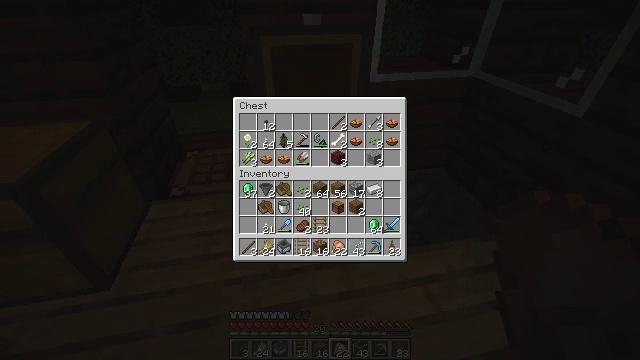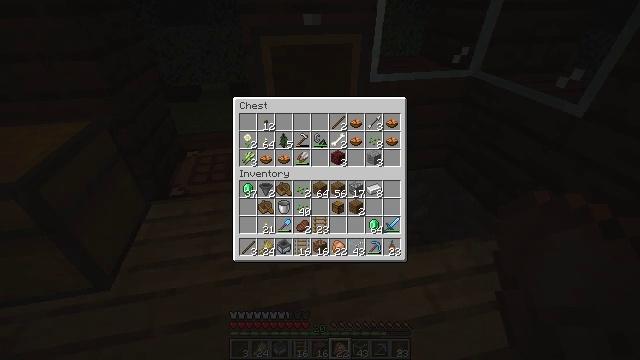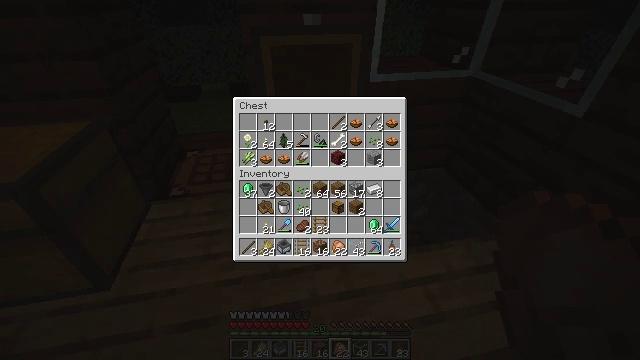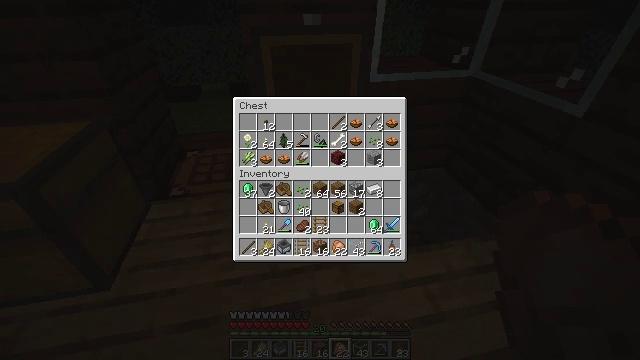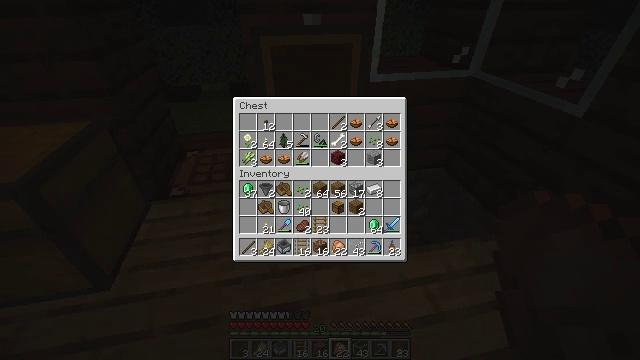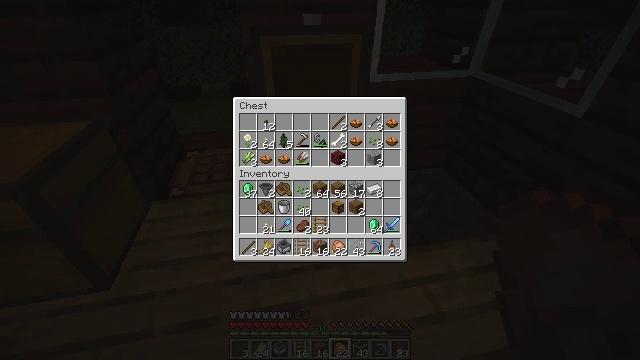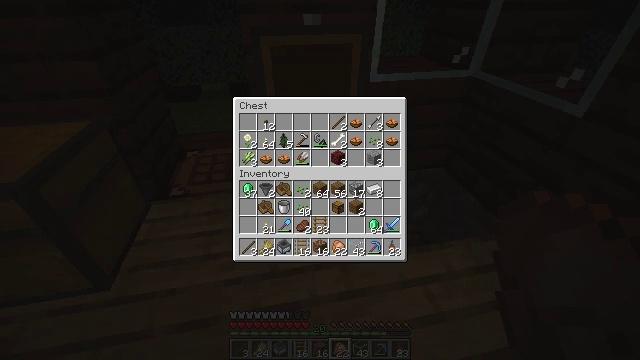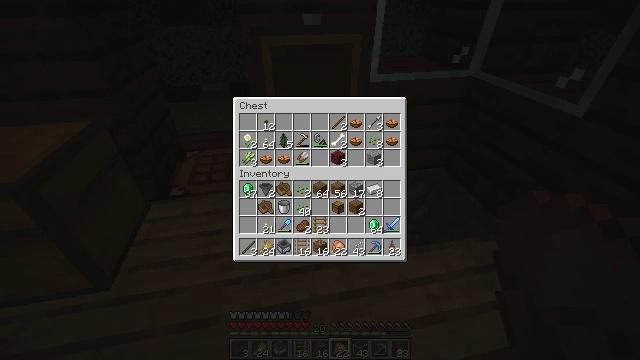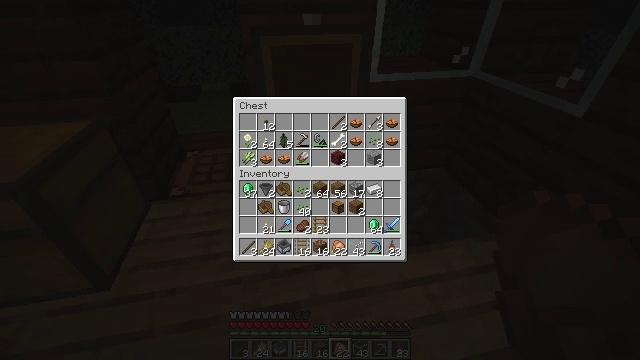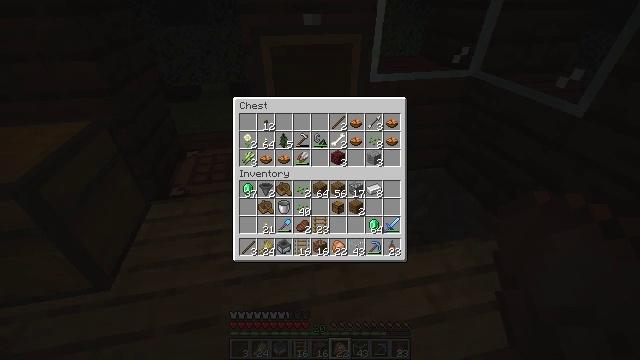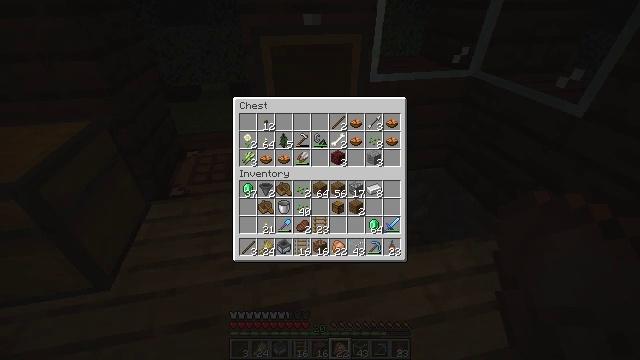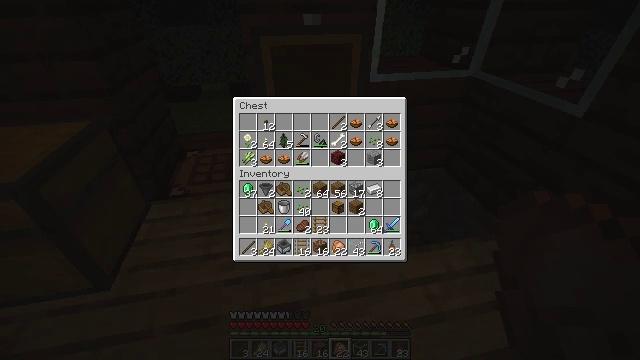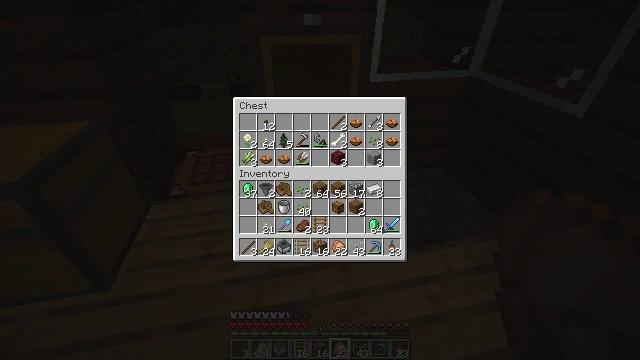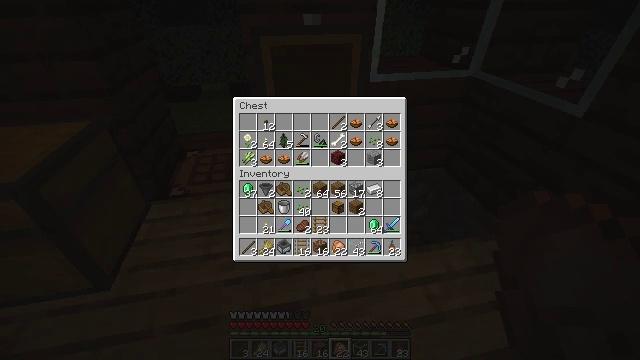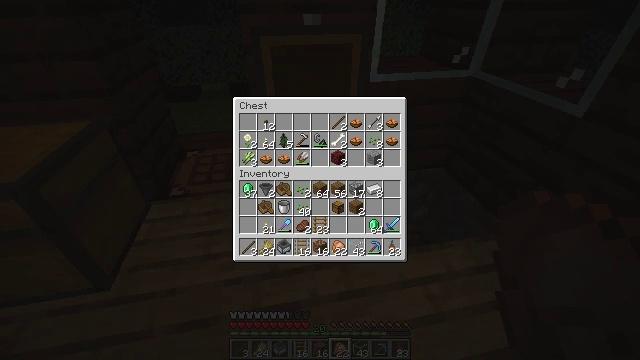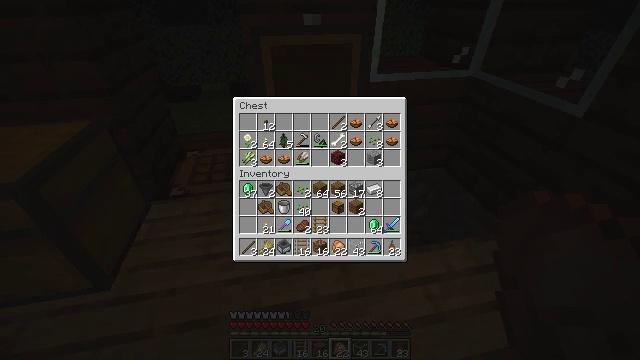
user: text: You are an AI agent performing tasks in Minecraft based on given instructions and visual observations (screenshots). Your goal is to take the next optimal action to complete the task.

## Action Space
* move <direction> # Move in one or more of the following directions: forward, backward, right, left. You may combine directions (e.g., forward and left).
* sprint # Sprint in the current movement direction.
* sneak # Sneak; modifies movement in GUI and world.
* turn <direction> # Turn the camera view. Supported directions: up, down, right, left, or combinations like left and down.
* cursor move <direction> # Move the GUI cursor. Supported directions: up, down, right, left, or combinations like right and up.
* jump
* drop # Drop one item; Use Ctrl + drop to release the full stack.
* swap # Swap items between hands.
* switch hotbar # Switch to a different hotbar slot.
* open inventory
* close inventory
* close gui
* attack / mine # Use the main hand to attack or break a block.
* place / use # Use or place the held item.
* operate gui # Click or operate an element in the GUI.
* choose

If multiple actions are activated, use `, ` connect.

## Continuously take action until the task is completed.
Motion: motion action
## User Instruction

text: Produce an observer by crafting at the table.
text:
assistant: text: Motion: no_op
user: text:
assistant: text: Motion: no_op
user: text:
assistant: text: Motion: no_op
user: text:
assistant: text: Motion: no_op
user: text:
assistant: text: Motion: no_op
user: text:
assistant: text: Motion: no_op
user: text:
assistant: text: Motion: no_op
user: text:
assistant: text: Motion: no_op
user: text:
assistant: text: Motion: no_op
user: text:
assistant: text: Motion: no_op
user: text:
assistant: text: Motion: no_op
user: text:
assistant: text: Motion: no_op
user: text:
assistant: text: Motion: no_op
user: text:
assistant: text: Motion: no_op
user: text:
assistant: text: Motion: no_op
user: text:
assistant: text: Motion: no_op
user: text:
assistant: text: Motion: no_op
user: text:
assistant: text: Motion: no_op
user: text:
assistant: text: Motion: no_op
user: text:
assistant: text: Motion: no_op
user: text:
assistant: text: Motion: no_op
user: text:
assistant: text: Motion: no_op
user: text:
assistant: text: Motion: no_op
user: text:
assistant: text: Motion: no_op
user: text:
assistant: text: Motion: no_op
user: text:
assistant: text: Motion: no_op
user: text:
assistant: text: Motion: no_op
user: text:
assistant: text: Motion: no_op
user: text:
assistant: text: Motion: no_op
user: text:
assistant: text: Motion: no_op